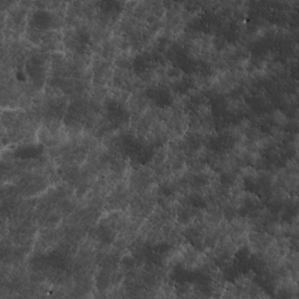
Label: non_frost